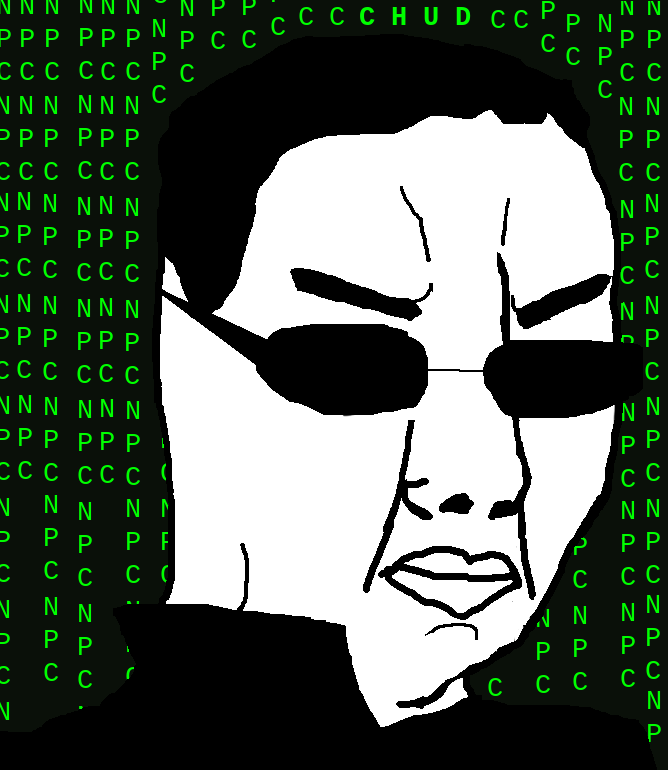
Label: 5_Poljak